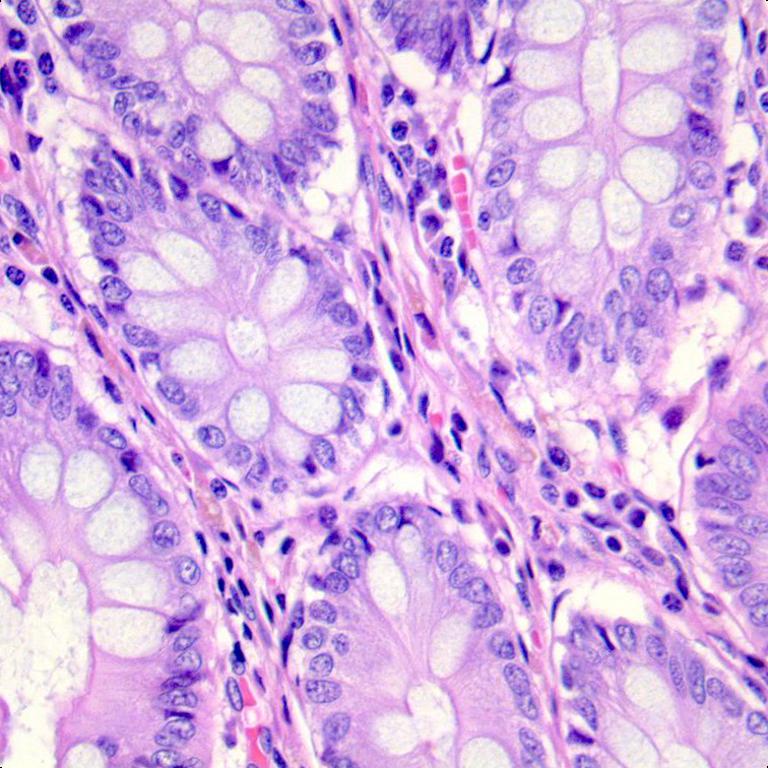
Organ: colon
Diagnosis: benign